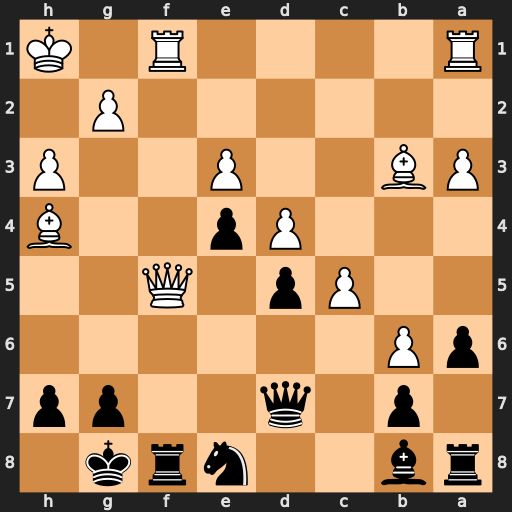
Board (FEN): rb2nrk1/1p1q2pp/pP6/2Pp1Q2/3Pp2B/PB2P2P/6P1/R4R1K
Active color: b
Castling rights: -
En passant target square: -
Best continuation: Rxf5 Rxf5 Qxf5